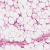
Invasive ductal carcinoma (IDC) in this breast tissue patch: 0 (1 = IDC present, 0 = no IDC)